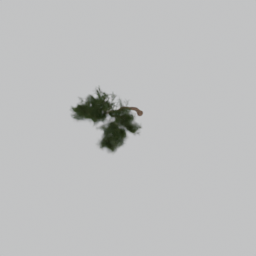
Label: nature